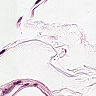
Metastatic tissue present: no